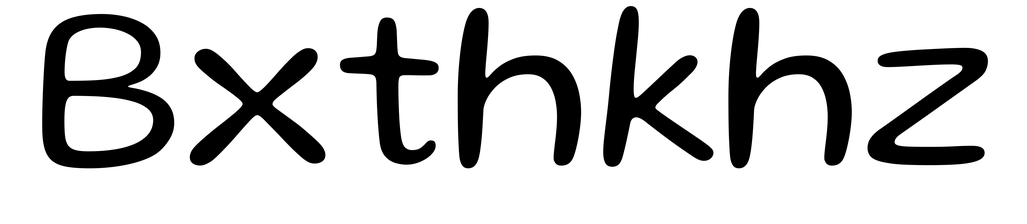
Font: Gluten_Light